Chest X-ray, PA view. Patient: 63 years old, sex M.
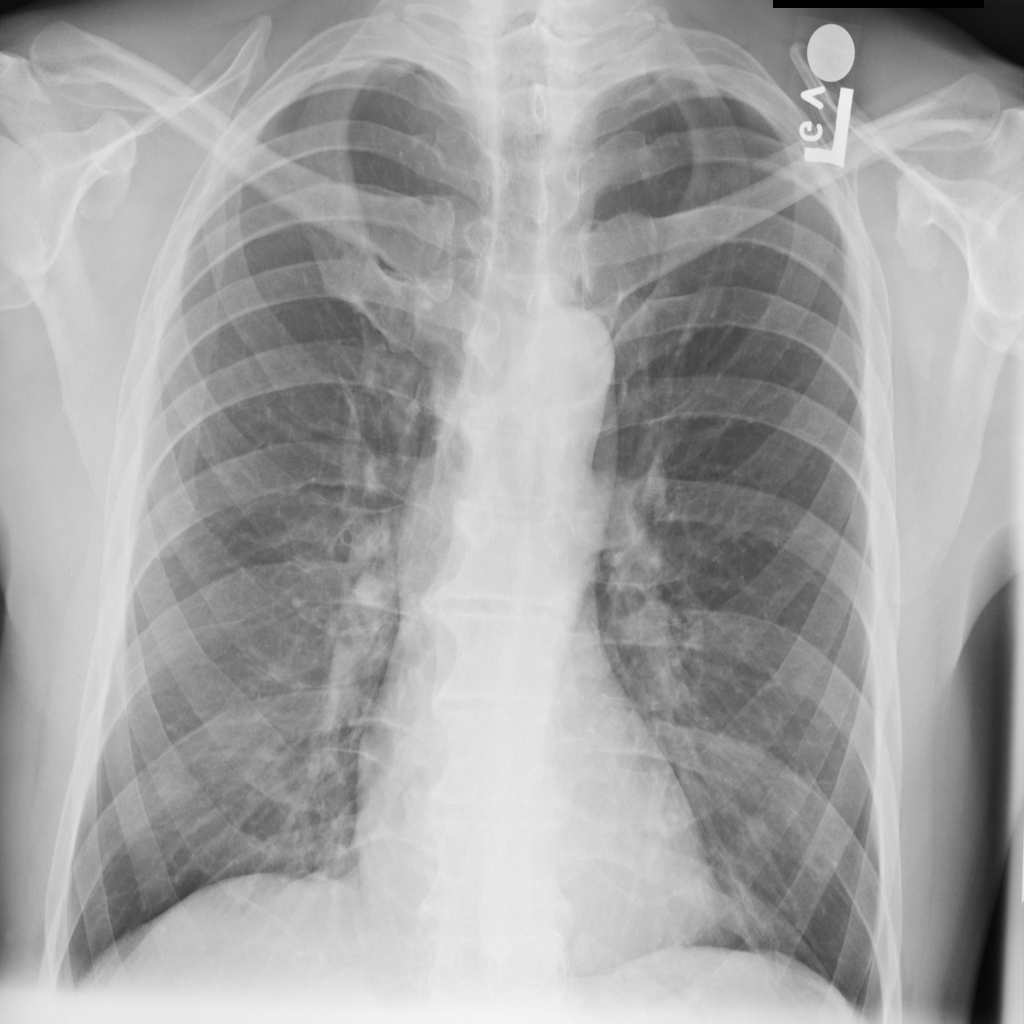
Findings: No Finding